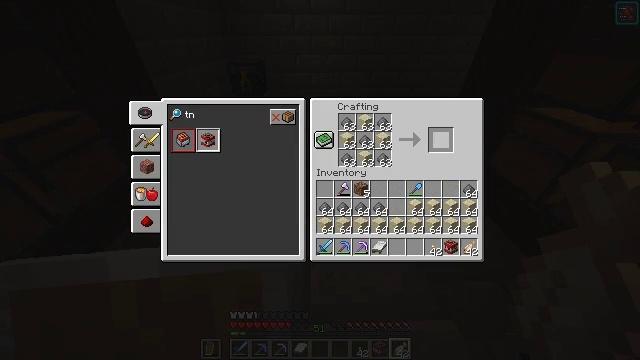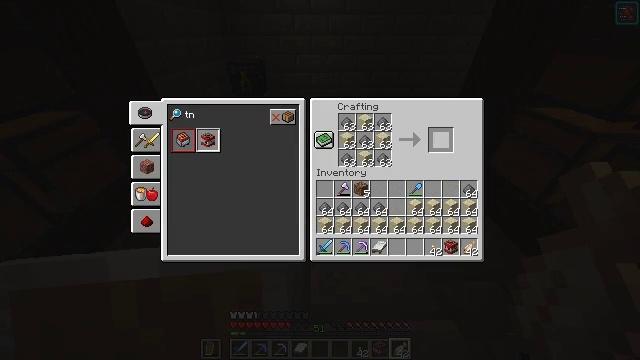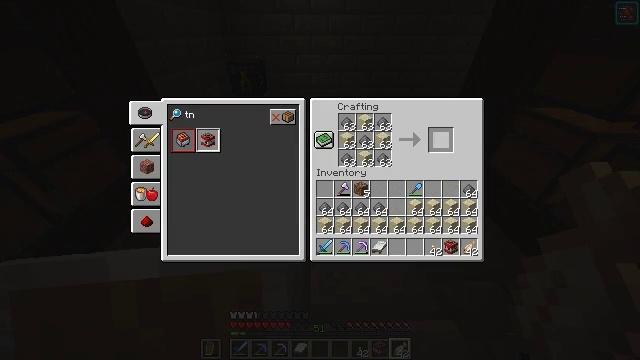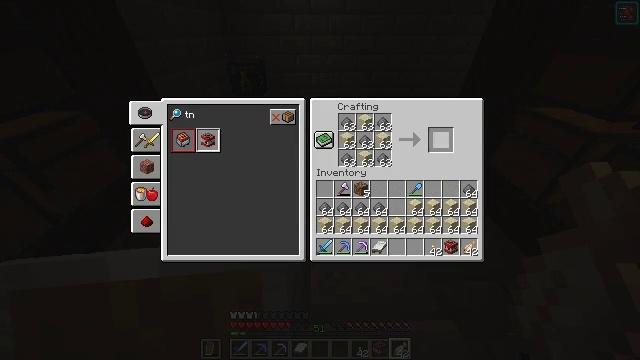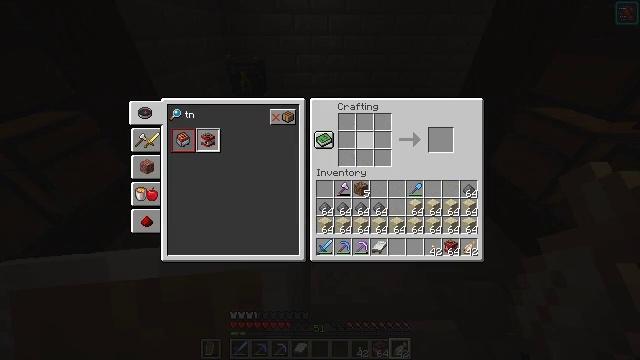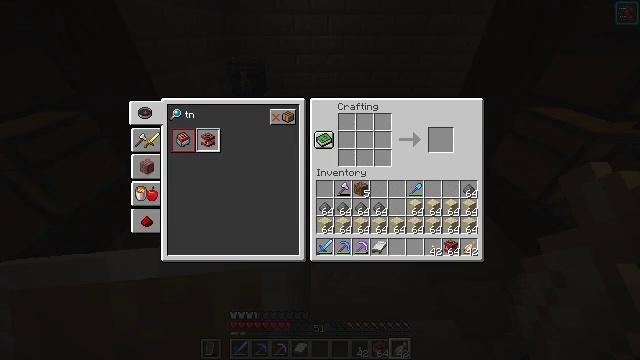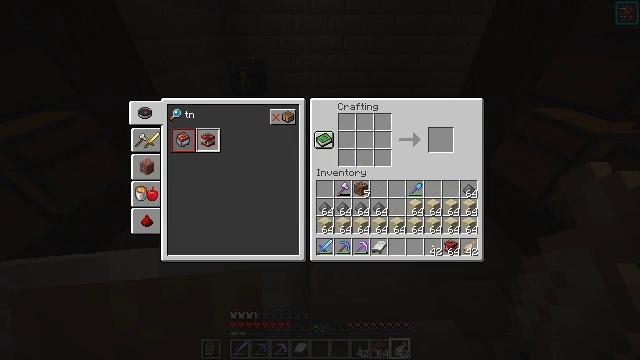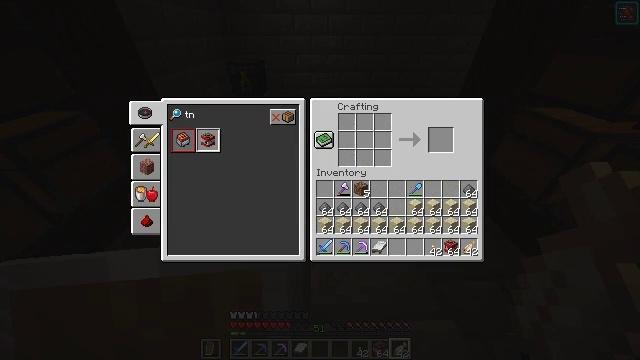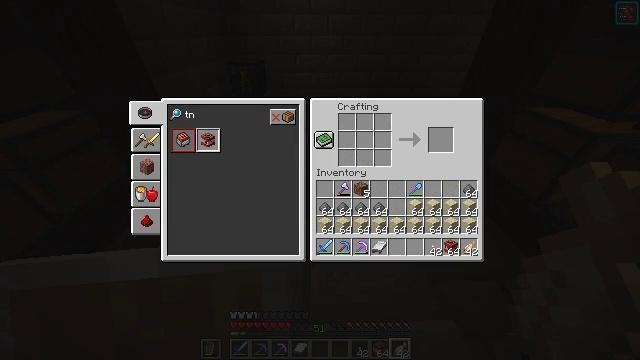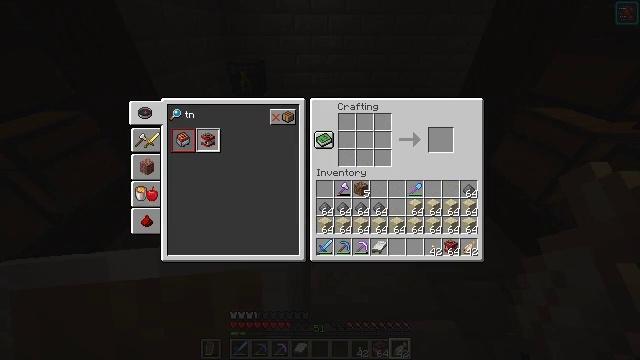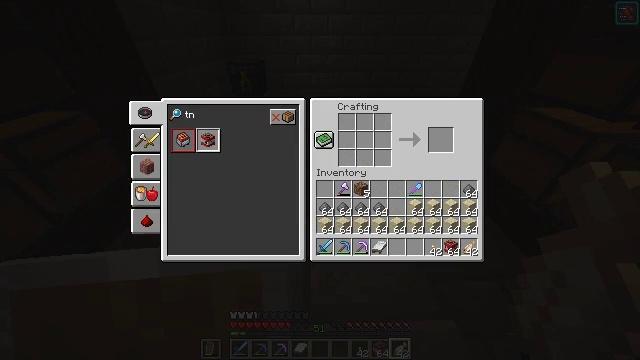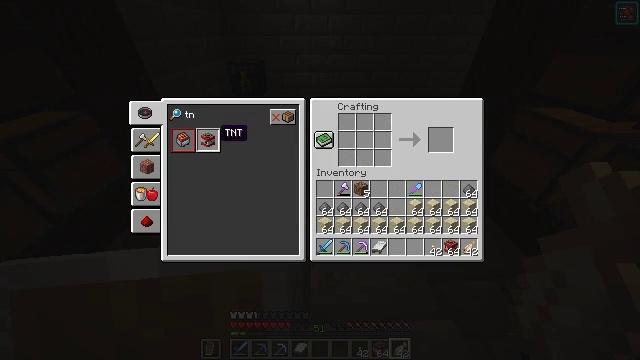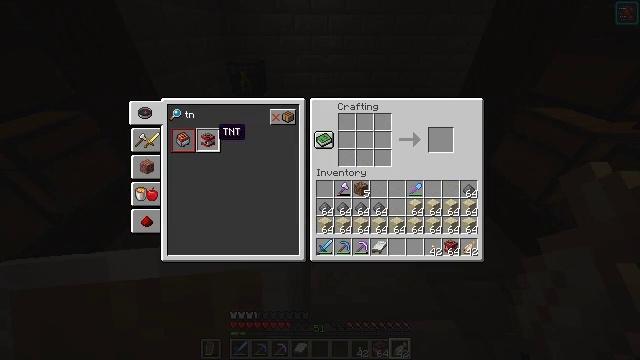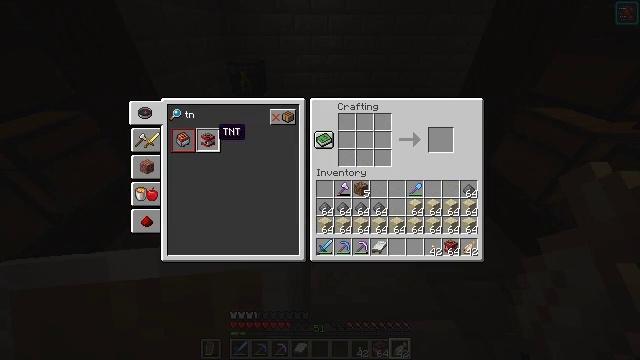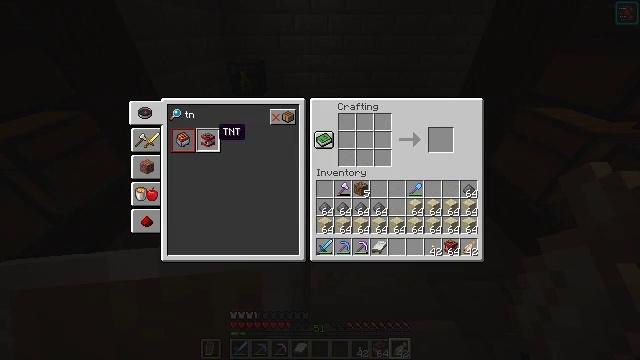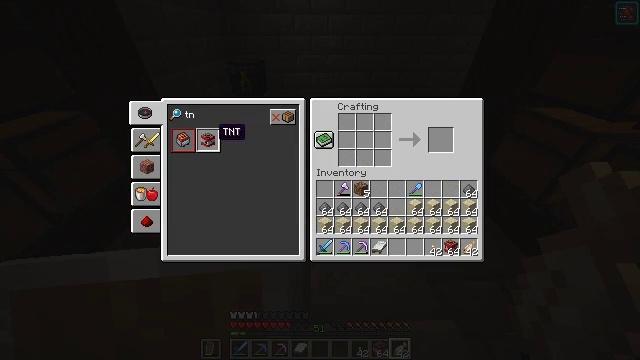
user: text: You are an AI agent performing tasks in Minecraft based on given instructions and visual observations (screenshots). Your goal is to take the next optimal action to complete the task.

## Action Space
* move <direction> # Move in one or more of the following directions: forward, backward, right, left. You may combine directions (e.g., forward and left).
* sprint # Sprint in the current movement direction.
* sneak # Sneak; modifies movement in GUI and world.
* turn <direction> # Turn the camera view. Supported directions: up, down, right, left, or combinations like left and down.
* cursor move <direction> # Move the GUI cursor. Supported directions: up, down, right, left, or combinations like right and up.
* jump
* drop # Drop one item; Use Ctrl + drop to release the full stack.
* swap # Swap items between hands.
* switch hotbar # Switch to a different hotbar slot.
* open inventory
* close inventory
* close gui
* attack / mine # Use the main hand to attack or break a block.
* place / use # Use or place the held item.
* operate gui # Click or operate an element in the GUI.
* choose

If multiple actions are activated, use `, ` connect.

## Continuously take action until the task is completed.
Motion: motion action
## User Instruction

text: Make TNT on the crafting table.
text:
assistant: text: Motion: sneak, operate gui
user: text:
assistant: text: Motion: sneak
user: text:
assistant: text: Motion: sneak
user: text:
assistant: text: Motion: sneak, cursor move left
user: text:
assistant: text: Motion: sneak, cursor move left
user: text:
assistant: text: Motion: sneak, cursor move left
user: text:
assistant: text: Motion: sneak, cursor move left
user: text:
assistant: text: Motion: sneak, cursor move left
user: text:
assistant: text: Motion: sneak, cursor move left
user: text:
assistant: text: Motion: sneak, cursor move left
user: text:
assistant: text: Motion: sneak, cursor move left
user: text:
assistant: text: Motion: sneak
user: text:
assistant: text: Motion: sneak
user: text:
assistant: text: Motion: sneak, operate gui
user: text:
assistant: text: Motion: sneak
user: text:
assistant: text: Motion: sneak, cursor move right
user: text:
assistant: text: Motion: sneak, cursor move right
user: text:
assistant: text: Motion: sneak, cursor move right
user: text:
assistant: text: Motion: sneak, cursor move right
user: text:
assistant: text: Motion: sneak, cursor move right
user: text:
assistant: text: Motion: sneak, cursor move right
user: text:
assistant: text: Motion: sneak, cursor move right
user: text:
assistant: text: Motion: sneak
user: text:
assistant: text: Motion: sneak
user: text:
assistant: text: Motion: sneak
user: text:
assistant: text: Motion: sneak
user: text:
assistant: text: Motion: sneak
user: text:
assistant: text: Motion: sneak
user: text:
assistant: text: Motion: sneak, operate gui
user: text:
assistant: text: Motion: sneak, operate gui